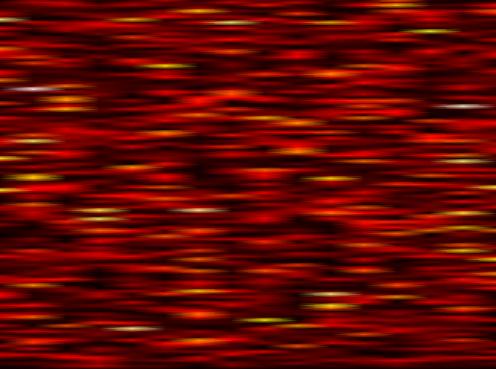
Label: OFDM